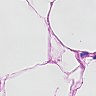
Metastatic tissue present: no